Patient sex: F
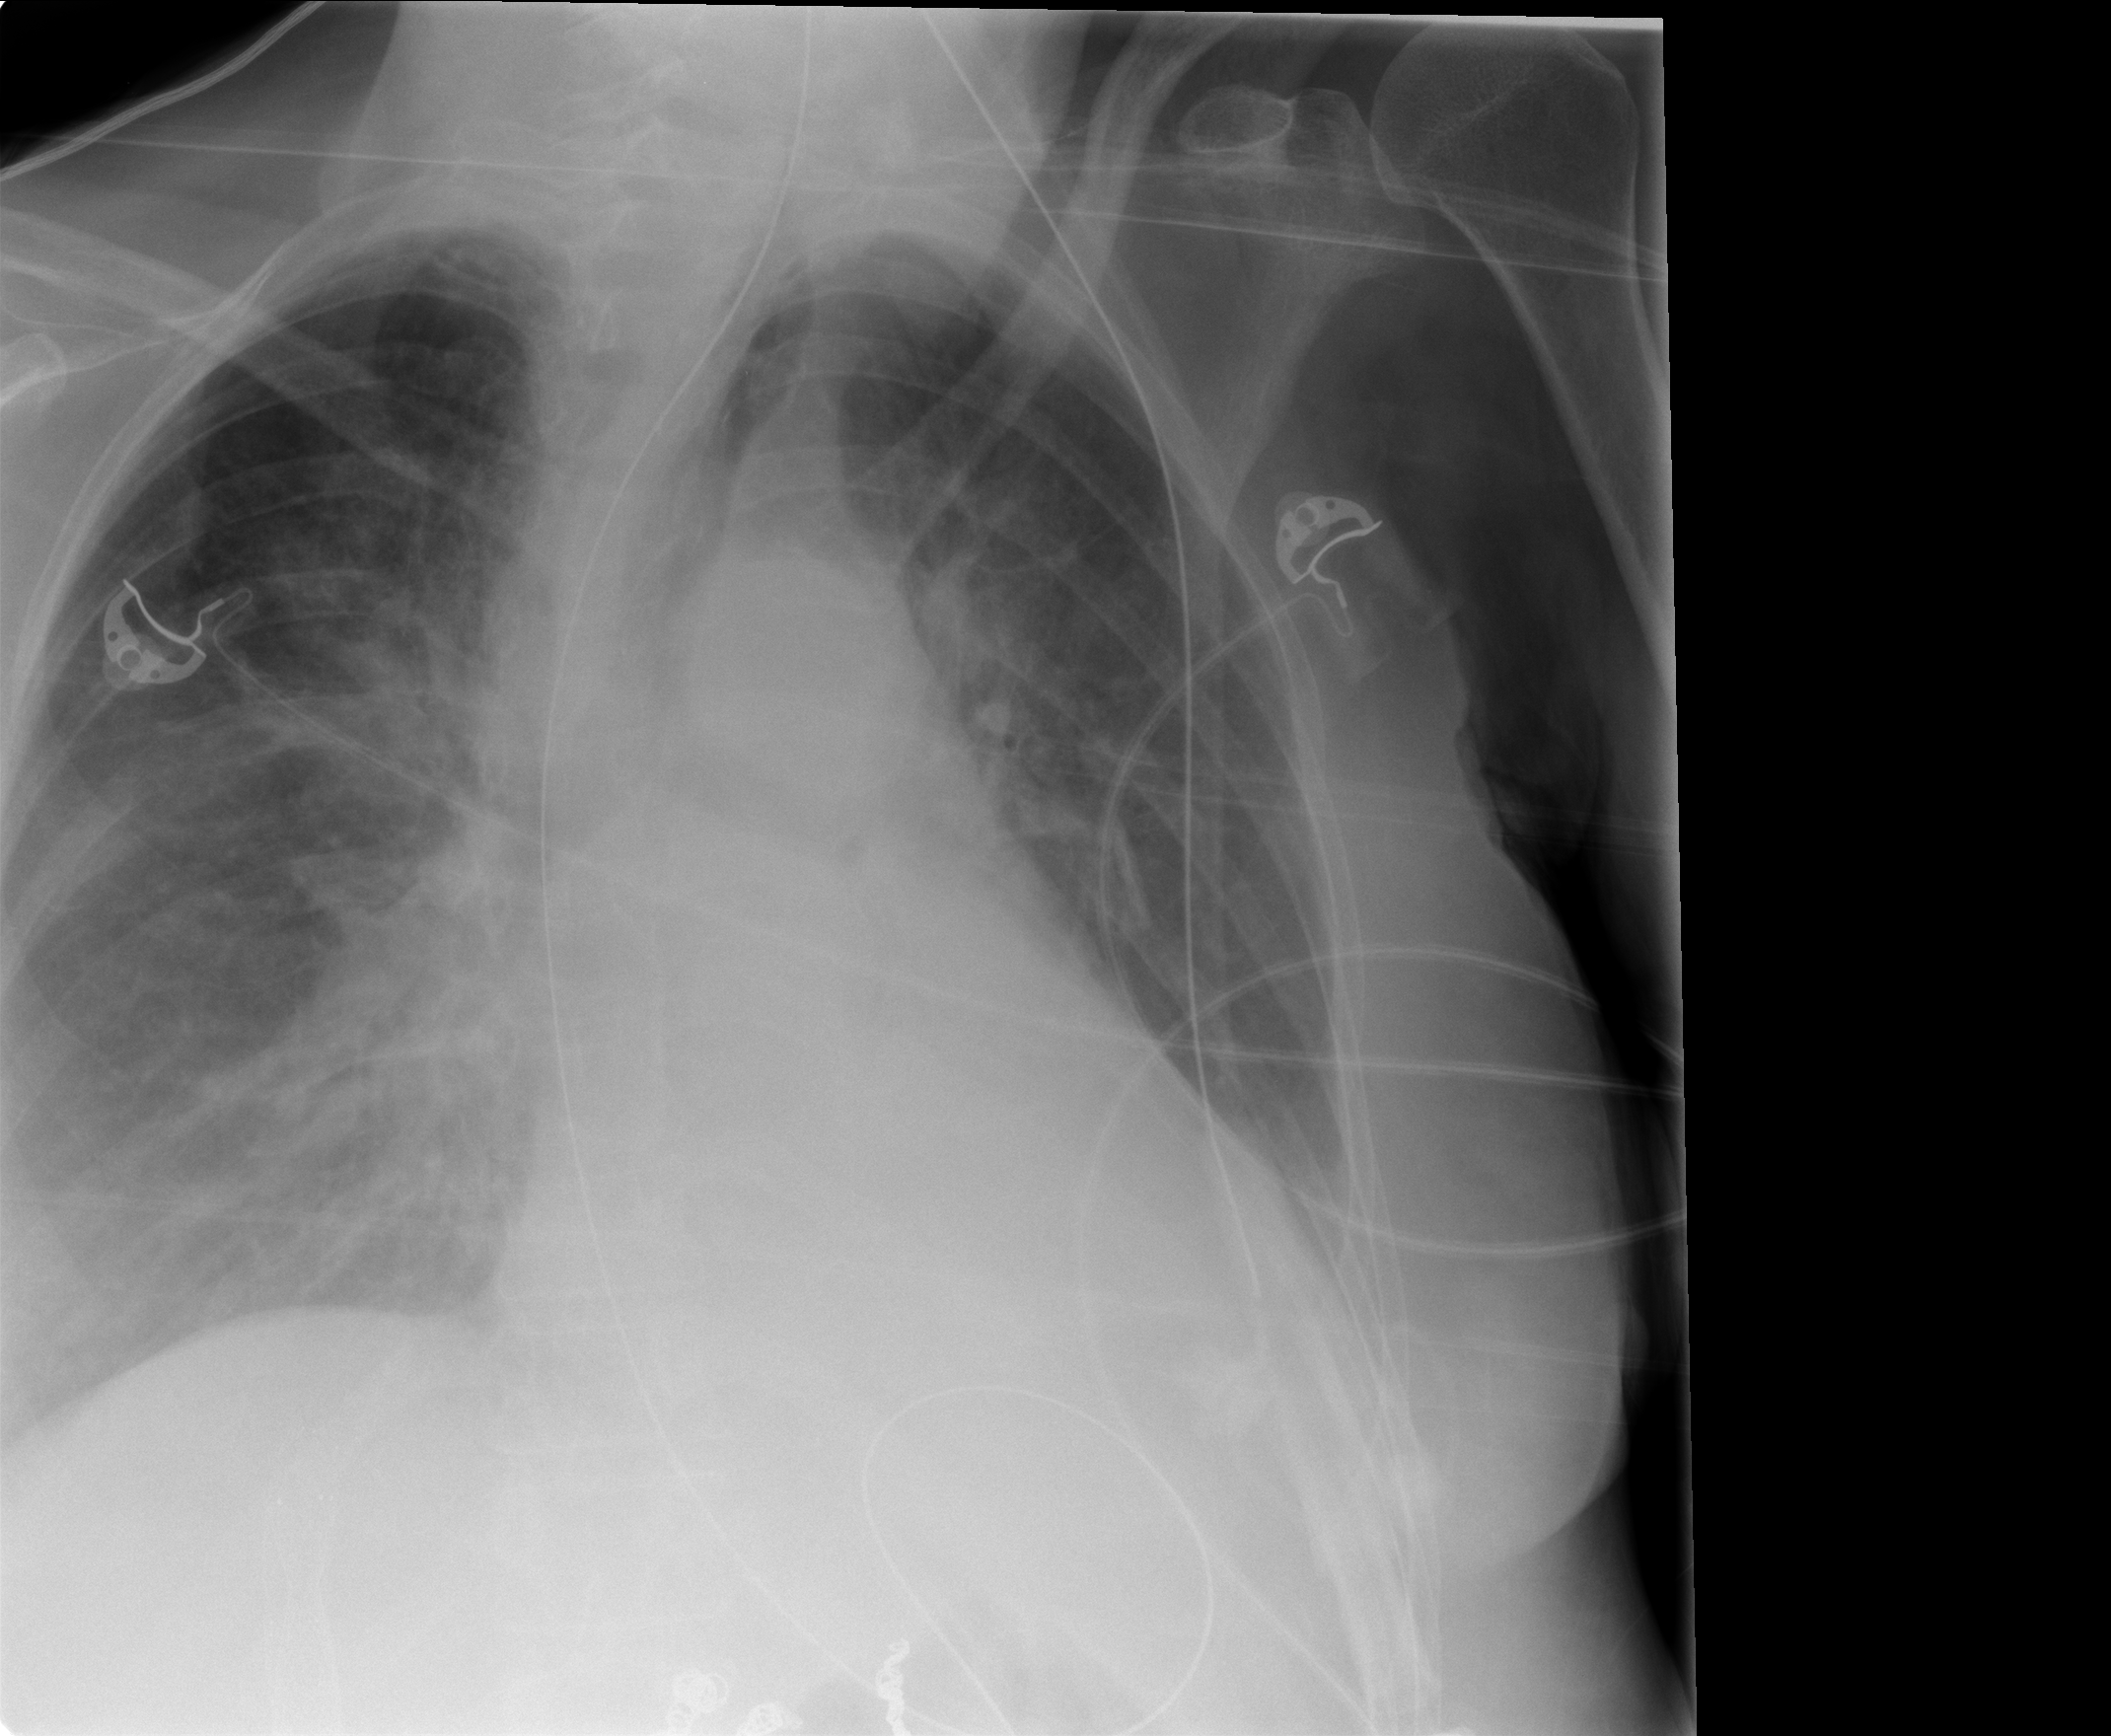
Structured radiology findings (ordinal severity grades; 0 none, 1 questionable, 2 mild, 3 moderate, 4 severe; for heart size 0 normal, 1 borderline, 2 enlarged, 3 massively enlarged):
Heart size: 2
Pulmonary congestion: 0
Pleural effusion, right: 1
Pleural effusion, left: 1
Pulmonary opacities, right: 2
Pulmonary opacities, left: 0
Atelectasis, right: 1
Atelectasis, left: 0